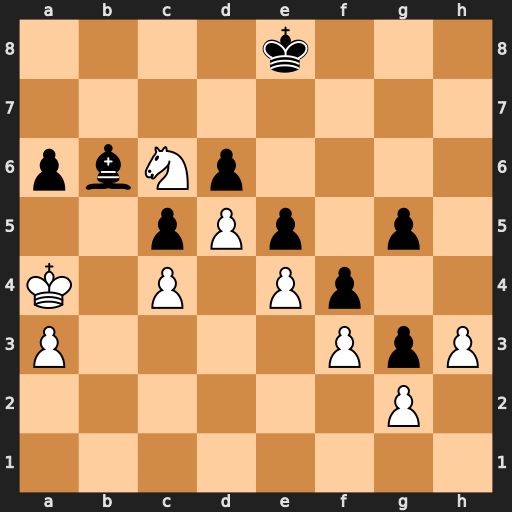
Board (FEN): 4k3/8/pbNp4/2pPp1p1/K1P1Pp2/P4PpP/6P1/8
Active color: w
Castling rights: -
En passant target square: -
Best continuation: Nb8 Kd8 Nxa6 Kc8 Kb5